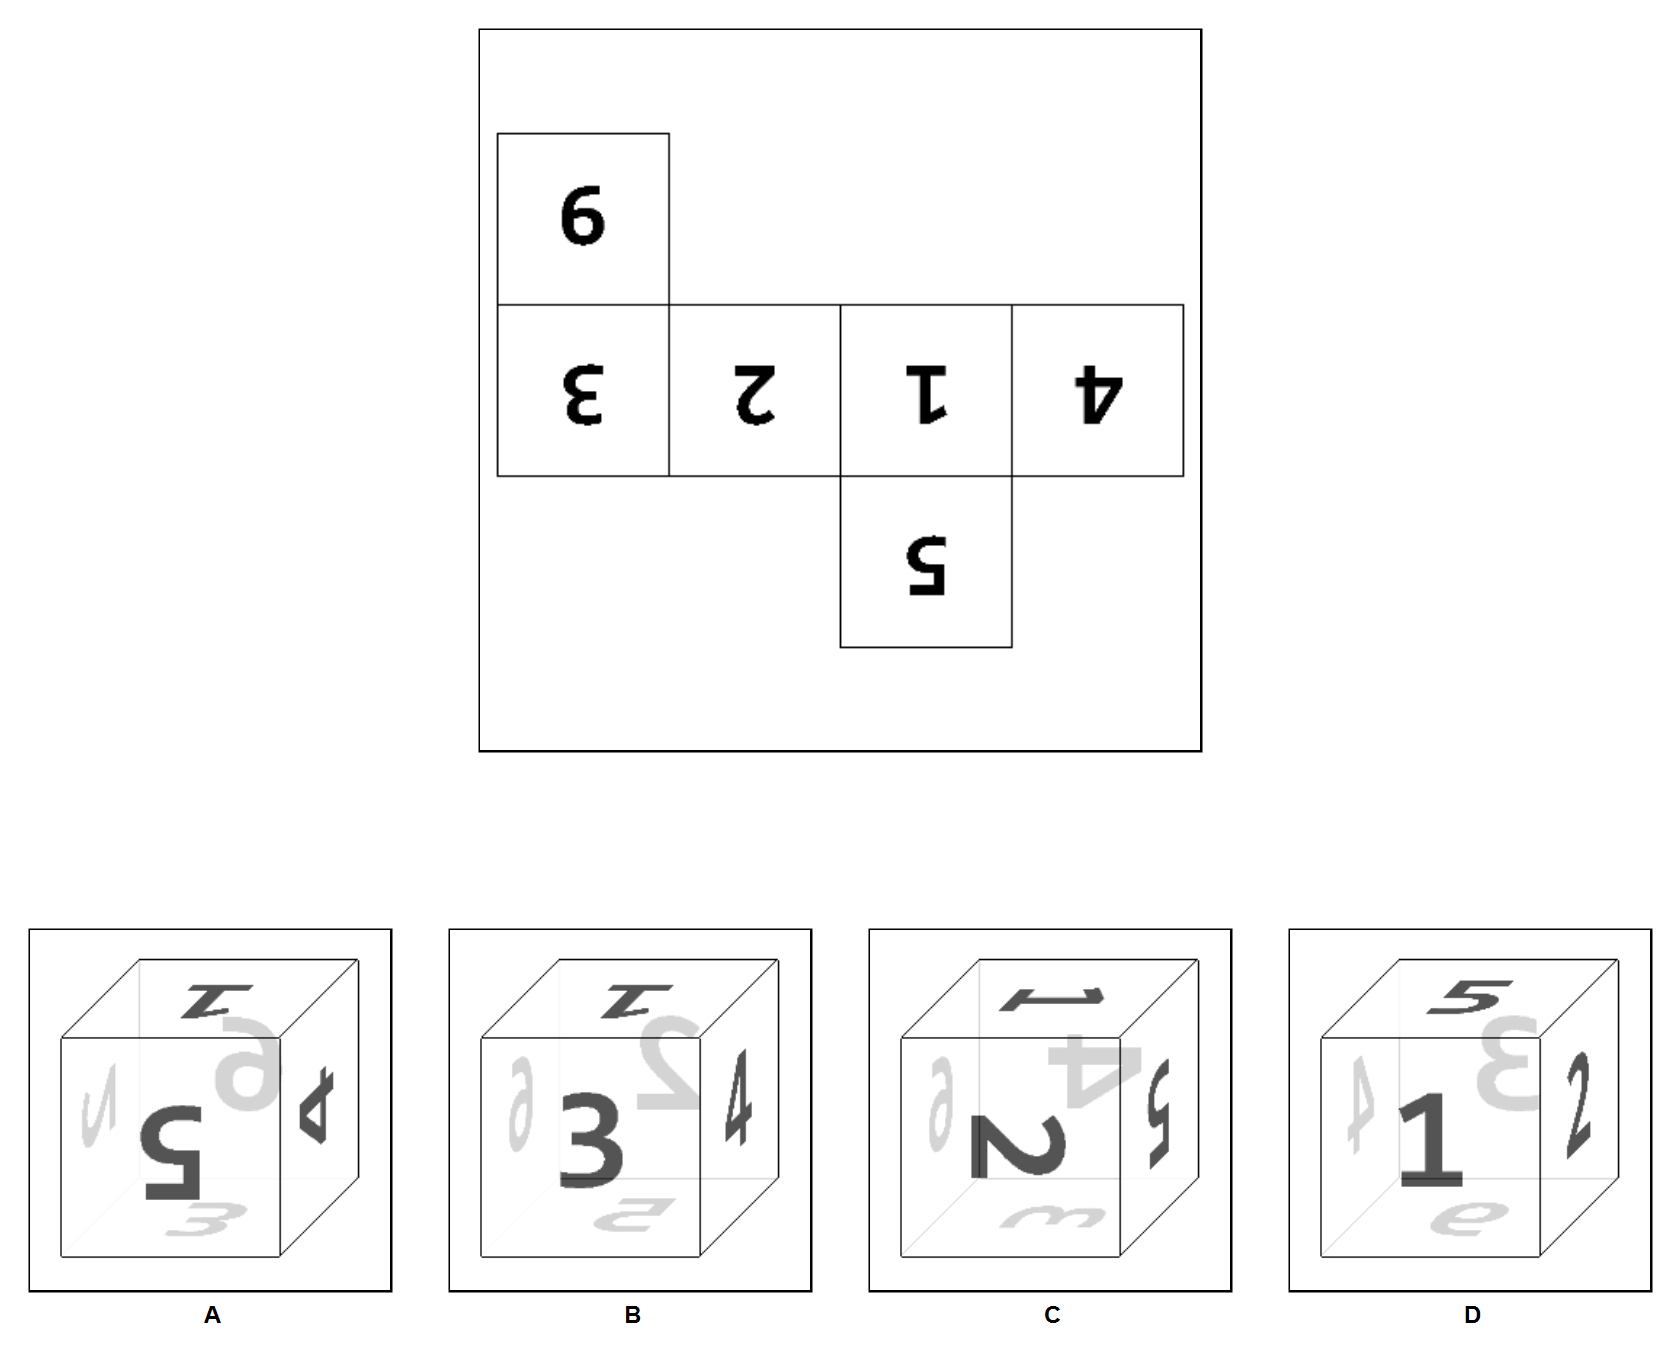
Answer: B